Question: I know 'LIKE' can be used instead of 'CONTAINS' but 'CONTAINS' is relatively faster as compared to 'LIKE'. Here, the following query doesn't return me any result. Why?
Query:
'''
SELECT CustomerName FROM members WHERE CONTAINS(Country, 'Mexico');
'''
DATABASE:

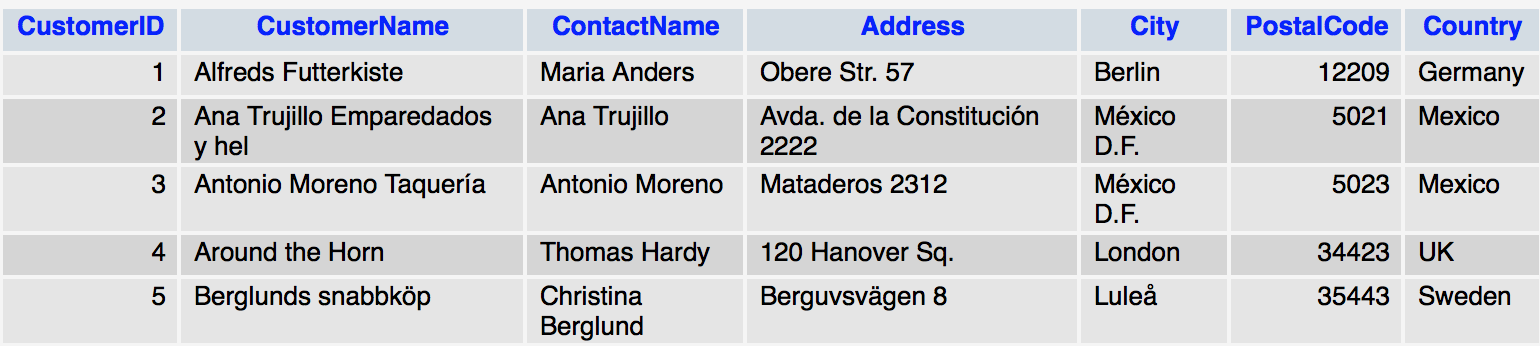
Answer: '''
select customername
from members
where match(country) against ('Mexico')
'''
Full text indexes aren't necessarily always populated after creation.
Use the following code to ensure the index updates:
'''
ALTER FULLTEXT INDEX ON members SET CHANGE_TRACKING AUTO;
'''
More info: <URL>
Full example (including change tracking option on index creation rather than in a later alter statement):
'''
use StackOverflow
go
create table myTable
(
id bigint not null identity(1,1)
constraint myTable_pk primary key clustered
, name nvarchar(100)
);
create fulltext catalog StackOverflow_Catalog;
create fulltext index
on myTable(name)
key index myTable_pk
on StackOverflow_Catalog
with change_tracking auto;
insert myTable
select 'Mexico'
union select 'London';
select *
from myTable
where contains(name,'Mexico');
'''